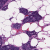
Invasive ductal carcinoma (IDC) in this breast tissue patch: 0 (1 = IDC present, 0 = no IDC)